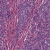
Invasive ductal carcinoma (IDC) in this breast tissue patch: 1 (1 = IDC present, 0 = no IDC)